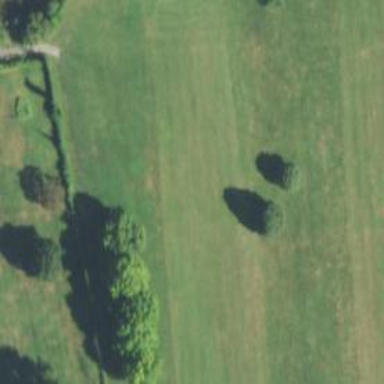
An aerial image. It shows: View of golf hole.